Question: I'm trying to read numbers from a screenshot I'm taking from a game, but I'm having a trouble getting the numbers right.
'''
from pyautogui import *
import pyautogui as pg
import time
import keyboard
import random
import win32api, win32con
import threading
import cv2
import numpy
from pynput.mouse import Button, Controller
from pynput.keyboard import Listener, KeyCode
from PIL import Image
from pytesseract import *
pytesseract.tesseract_cmd = r'D:\Python\Tesseract esseract.exe'
#configs
custom_config = r'--dpi 300 --psm 6 --oem 3 -c tessedit_char_whitelist=<PHONE>'
# 1. load the image as grayscale
img = cv2.imread("price.png",cv2.IMREAD_GRAYSCALE)
# Change all pixels to black, if they aren't white already (since all characters were white)
img[img <= 150] = 231
img[img == 199] = 0
cv2.imwrite('resultfirst.png', img)
# 2. Scale it 10x
scaled = cv2.resize(img, (0,0), fx=10, fy=10, interpolation = cv2.INTER_CUBIC)
# 3. Retained your bilateral filter
filtered = cv2.bilateralFilter(scaled, 11, 17, 17)
# 4. Thresholded OTSU method
thresh = cv2.threshold(filtered, 0, 255, cv2.THRESH_BINARY_INV | cv2.THRESH_OTSU)[1]
time.sleep(1)
# 5. Erode the image to bulk it up for tesseract
kernel = numpy.ones((5,5),numpy.uint8)
eroded = cv2.erode(thresh, kernel, iterations = 2)
pre_processed = eroded
output = pytesseract.image_to_string(pre_processed, config=custom_config)
cv2.imwrite('result.png', pre_processed)
print(output)
'''

Image is pretty clear but returns either 13500 or 18500, but no amount of tinkering returns the 7 correctly. Is there a better way to go at it or am I forgetting something?
EDIT:
I managed to get better results after I converted the yellow (gray after grayscale conversion) to black, to fill the numbers. I added the conversion code to the codeblock.
Before:
<URL>
After:
<URL>
Problem is that pytesseract still returns that 7 as 1 every time. I don't think I can make that 7 more like 7 from this.. what to do?
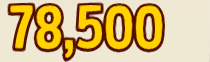
Answer: Not sure how general this solution will be, but if all of your pictures are like this one a threshold of 103 will work:
'''
image = cv2.imread('price.png')
gray = cv2.cvtColor(image, cv2.COLOR_BGR2GRAY)
threshold = 103
_, img_binarized = cv2.threshold(gray, threshold, 255, cv2.THRESH_BINARY)
print(pytesseract.image_to_string(img_binarized, config='--dpi 300 --psm 6 --oem 1 -c tessedit_char_whitelist=<PHONE>').strip())
'''
gives '78500' on my machine.